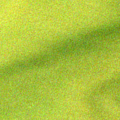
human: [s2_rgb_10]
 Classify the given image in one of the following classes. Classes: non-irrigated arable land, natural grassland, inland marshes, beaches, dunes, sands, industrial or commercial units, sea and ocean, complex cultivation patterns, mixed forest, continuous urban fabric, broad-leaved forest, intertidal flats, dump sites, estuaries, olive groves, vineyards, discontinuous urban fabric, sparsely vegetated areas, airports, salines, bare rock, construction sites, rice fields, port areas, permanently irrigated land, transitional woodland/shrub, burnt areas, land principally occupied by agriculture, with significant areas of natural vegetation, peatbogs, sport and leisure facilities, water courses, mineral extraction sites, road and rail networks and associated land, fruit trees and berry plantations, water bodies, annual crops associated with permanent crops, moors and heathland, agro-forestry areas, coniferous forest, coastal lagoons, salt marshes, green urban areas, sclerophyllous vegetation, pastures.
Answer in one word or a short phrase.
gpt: coastal lagoons